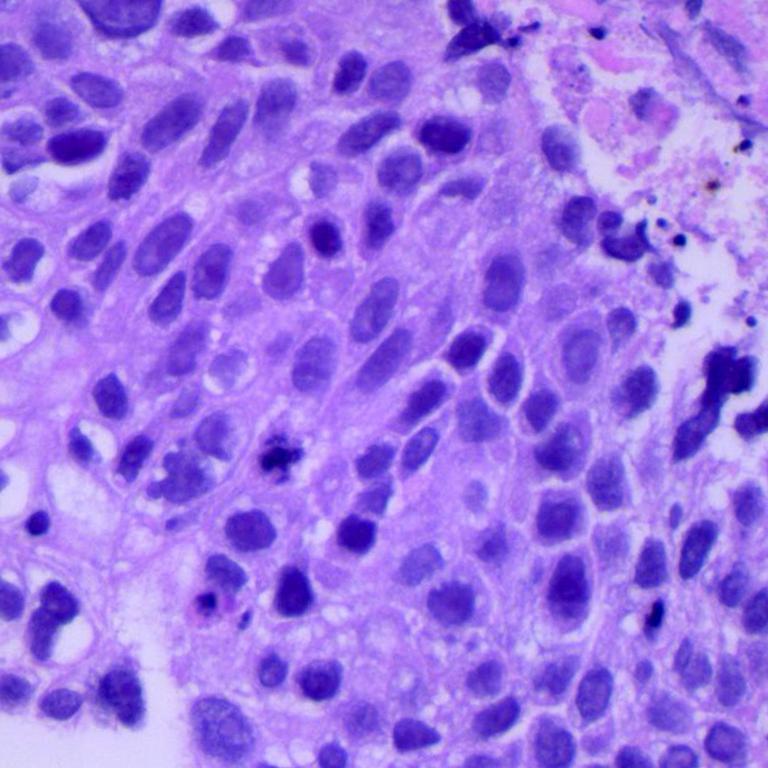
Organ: lung
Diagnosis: squamous carcinomas